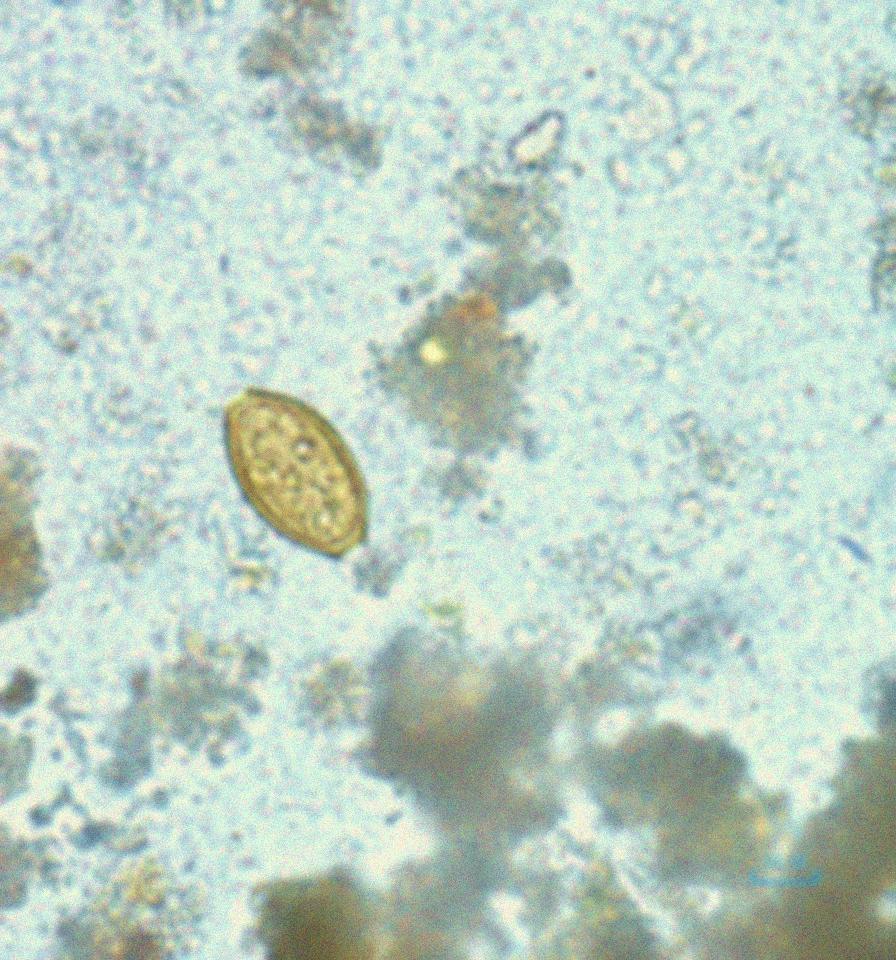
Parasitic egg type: Trichuris trichiura